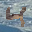
Label: 4